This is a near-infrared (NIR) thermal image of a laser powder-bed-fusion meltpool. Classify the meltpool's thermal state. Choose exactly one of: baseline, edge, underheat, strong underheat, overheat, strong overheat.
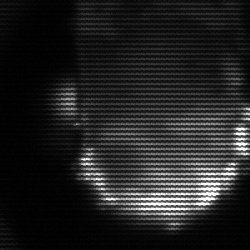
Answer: baseline